Group 1:
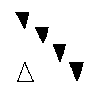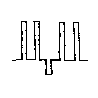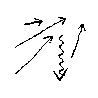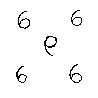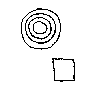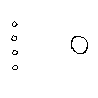
Group 2:
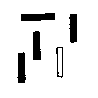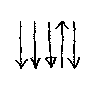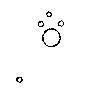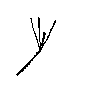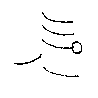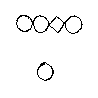
Rule separating the two groups: Different ways of grouping yield same 4-1 split vs. different ways of grouping yield different 4-1 splits.
Concepts: 1, 4, and, cluster, conjunction logical, feature_cluster, four, number, one, same, same_shape, similar, similar_shape
Author: Douglas R. Hofstadter